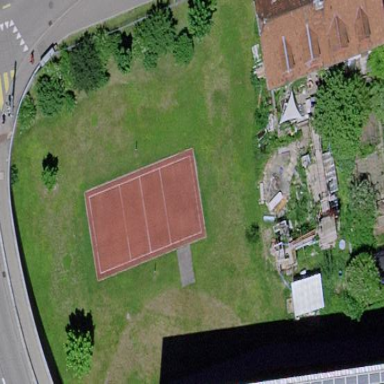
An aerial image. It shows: Volleyball court on leisure land pitch.